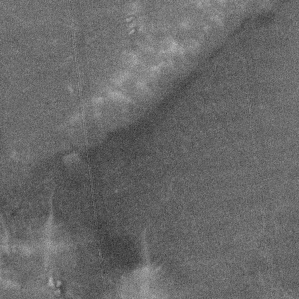
Label: frost